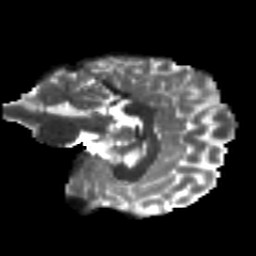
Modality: T2w
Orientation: sagittal
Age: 25
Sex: female
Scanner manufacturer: siemens
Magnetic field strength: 3 T
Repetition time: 8.8 s
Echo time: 0.085 s